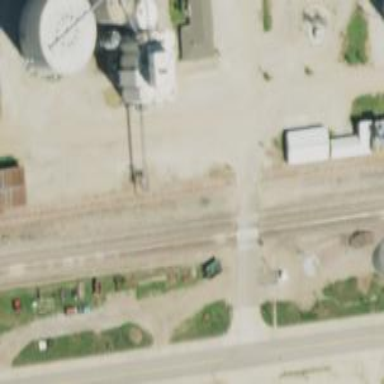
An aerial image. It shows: Railway siding for service.